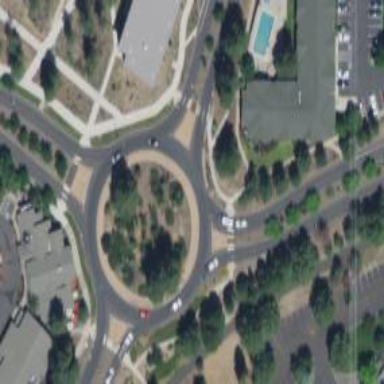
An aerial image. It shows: Secondary road made of asphalt leading to roundabout.